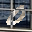
Label: 0